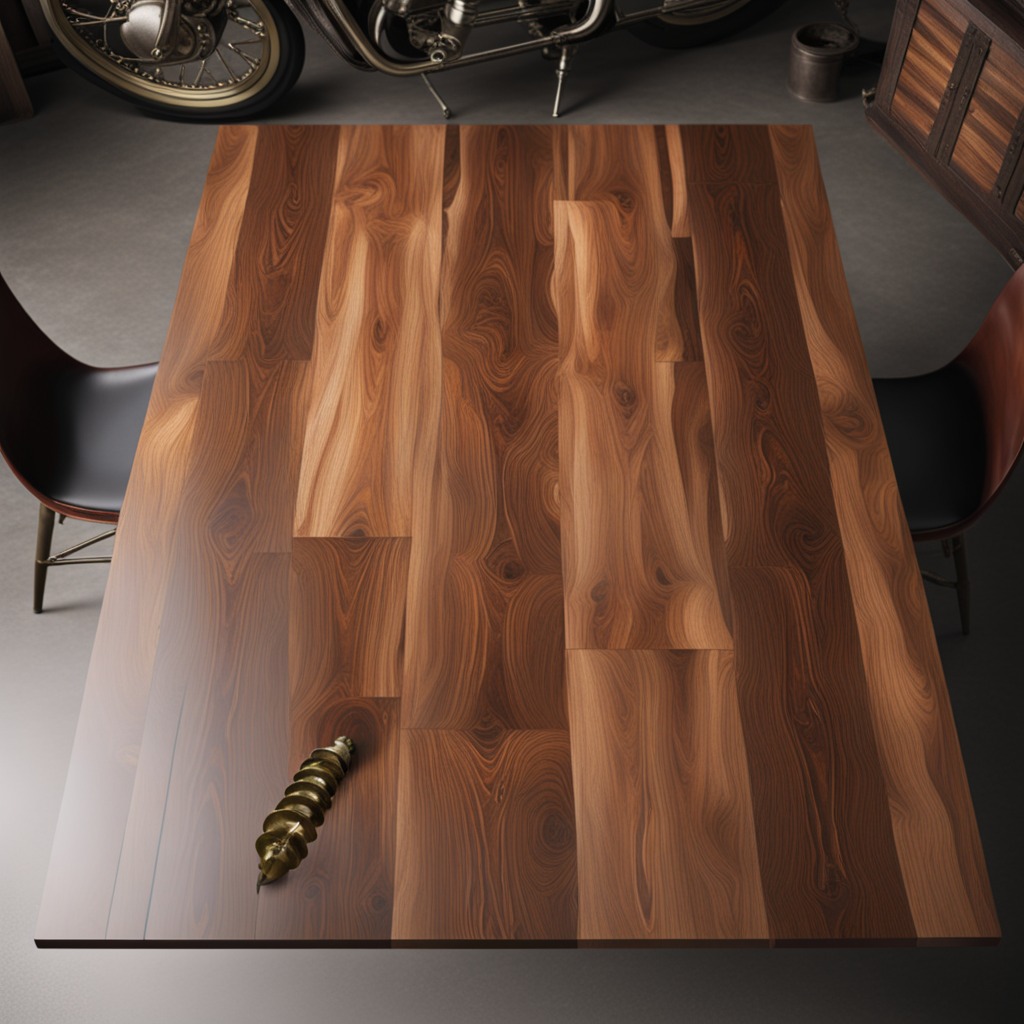
A metal screw is lying on an oil-spilled wooden table in a vintage motorcycle garage.